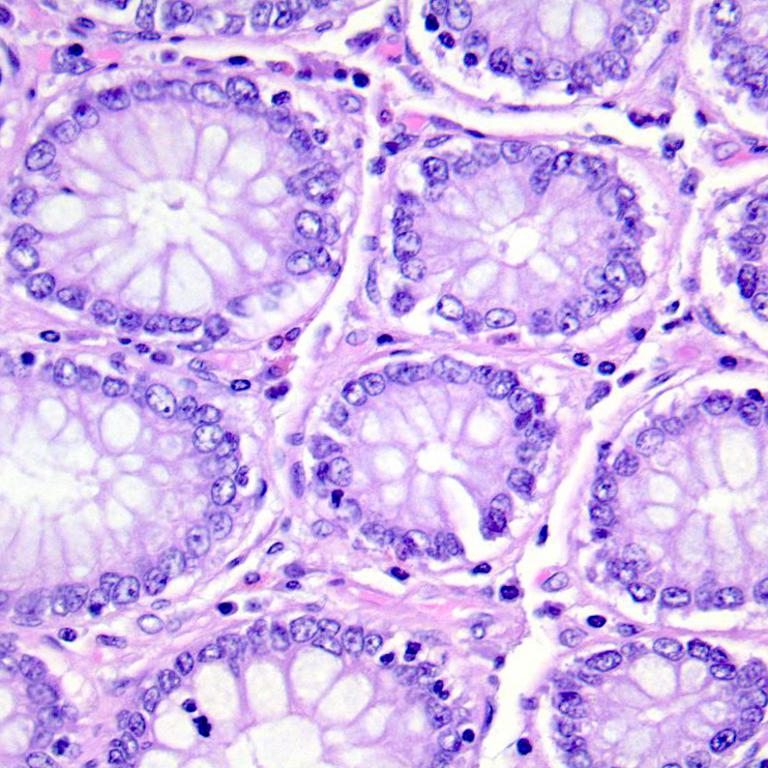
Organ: colon
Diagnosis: benign